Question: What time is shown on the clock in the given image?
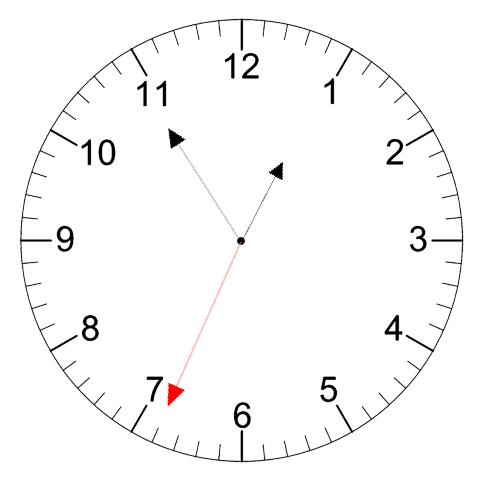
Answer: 12:54:34